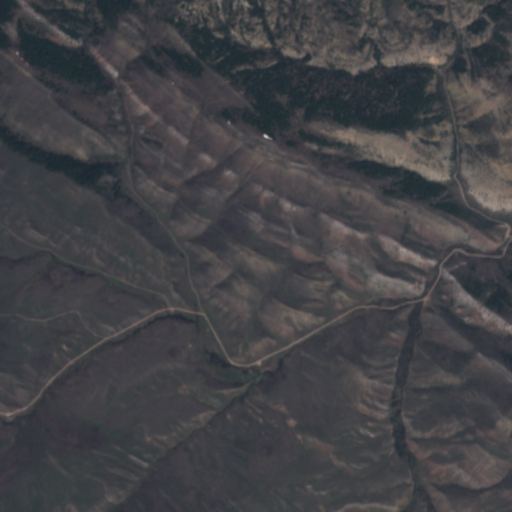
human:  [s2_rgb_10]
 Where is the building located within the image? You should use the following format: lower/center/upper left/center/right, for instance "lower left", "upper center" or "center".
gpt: The building is located in the lower center of the image.
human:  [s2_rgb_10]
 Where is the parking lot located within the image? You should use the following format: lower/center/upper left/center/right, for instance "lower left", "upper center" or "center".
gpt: There is no parking lot in the image.